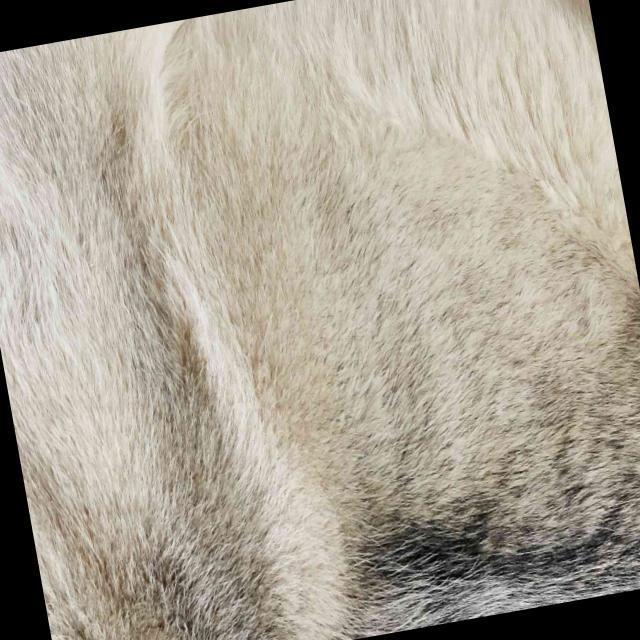
Healthy canine skin — no visible lesions, inflammation, or abnormalities. The skin and coat appear normal.